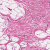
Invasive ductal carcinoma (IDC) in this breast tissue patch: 0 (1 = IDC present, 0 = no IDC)